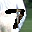
Label: 7